Field crop: maize
Growth stage: 2
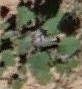
Species: chenopodium